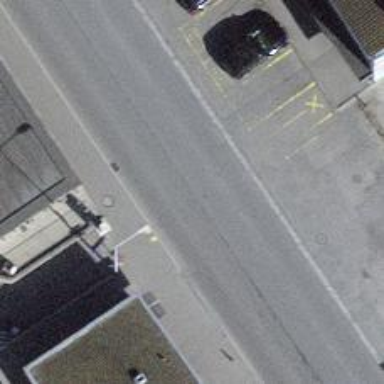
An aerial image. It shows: Unclassified road with asphalt surface. Perpendicular parking lane on the left.